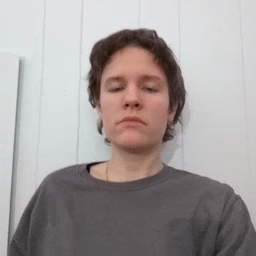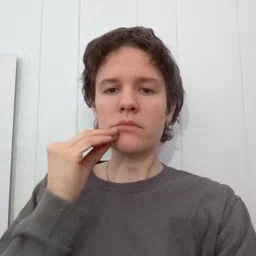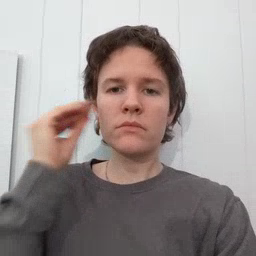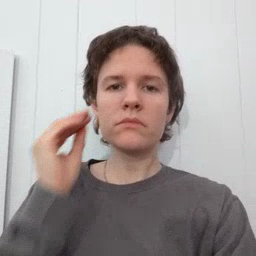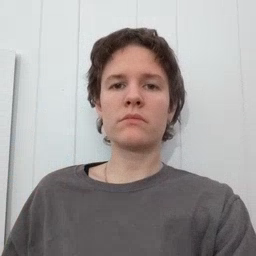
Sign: home